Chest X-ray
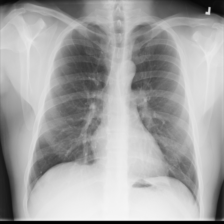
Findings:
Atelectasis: negative
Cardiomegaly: negative
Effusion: negative
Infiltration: negative
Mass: negative
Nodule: negative
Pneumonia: negative
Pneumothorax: negative
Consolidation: negative
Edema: negative
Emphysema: negative
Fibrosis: negative
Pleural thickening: negative
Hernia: negative